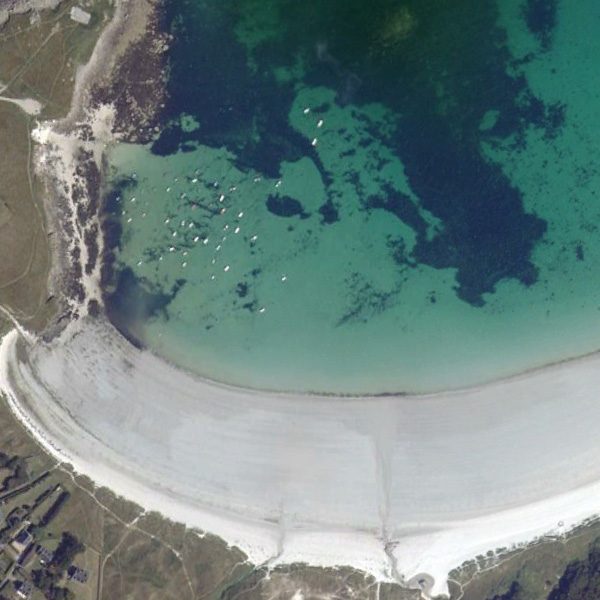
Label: Beach